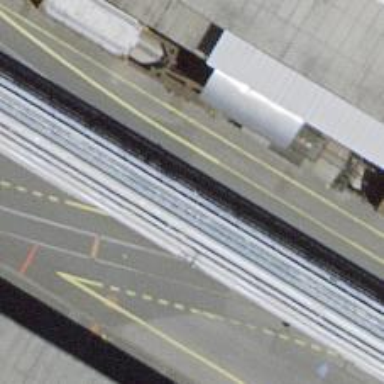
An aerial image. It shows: Railway switch.